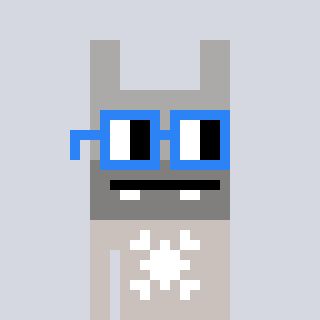
a pixel art character with square blue glasses, a rabbit-shaped head and a foggrey-colored body on a cool background